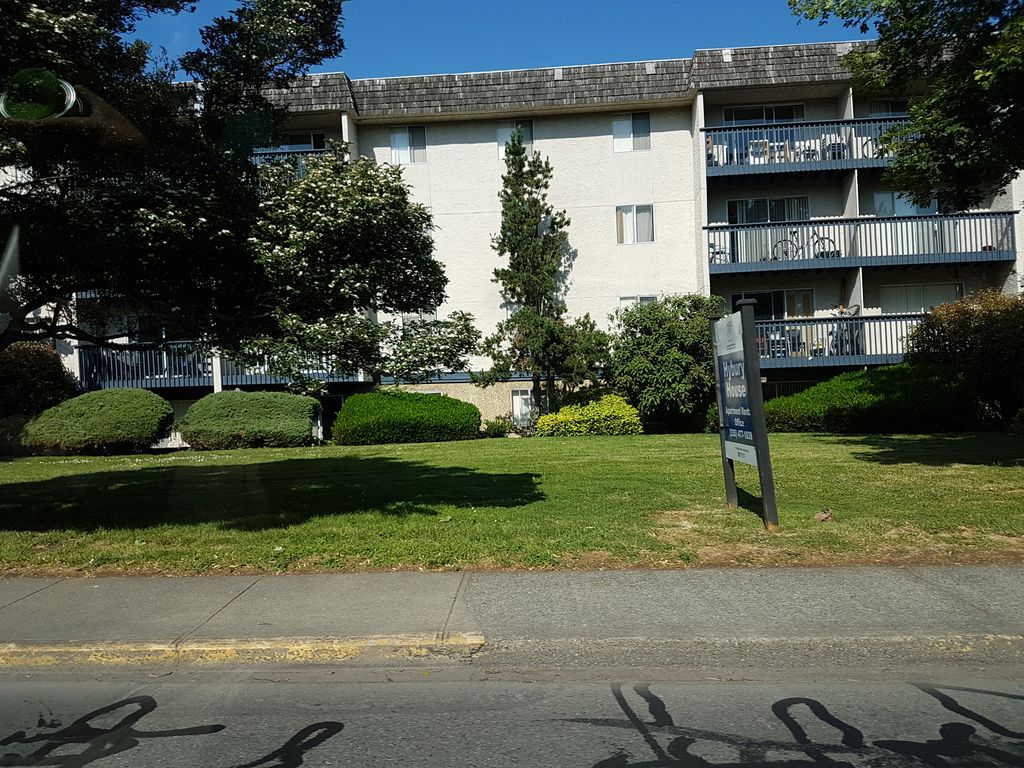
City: victoria